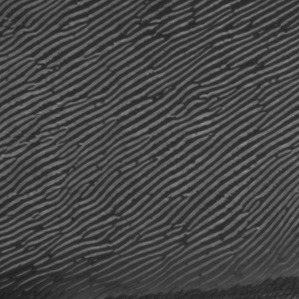
Label: frost